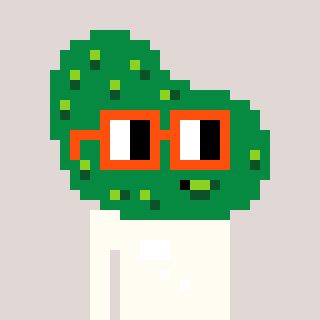
a pixel art character with square orange glasses, a pickle-shaped head and a grayscale-colored body on a warm background